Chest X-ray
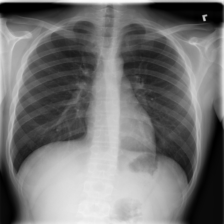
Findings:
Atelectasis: negative
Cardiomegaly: negative
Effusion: negative
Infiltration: negative
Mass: negative
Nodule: negative
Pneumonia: negative
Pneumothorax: negative
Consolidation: negative
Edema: negative
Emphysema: negative
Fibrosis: negative
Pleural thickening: negative
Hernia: negative